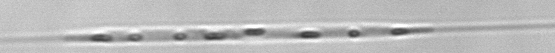
Label: Rhizosolenia